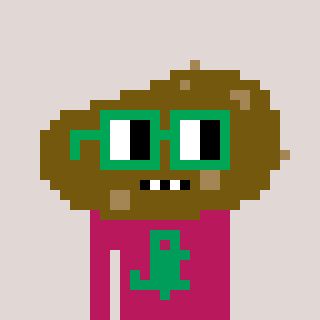
a pixel art character with square green glasses, a potato-shaped head and a darkpink-colored body on a warm background